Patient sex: M
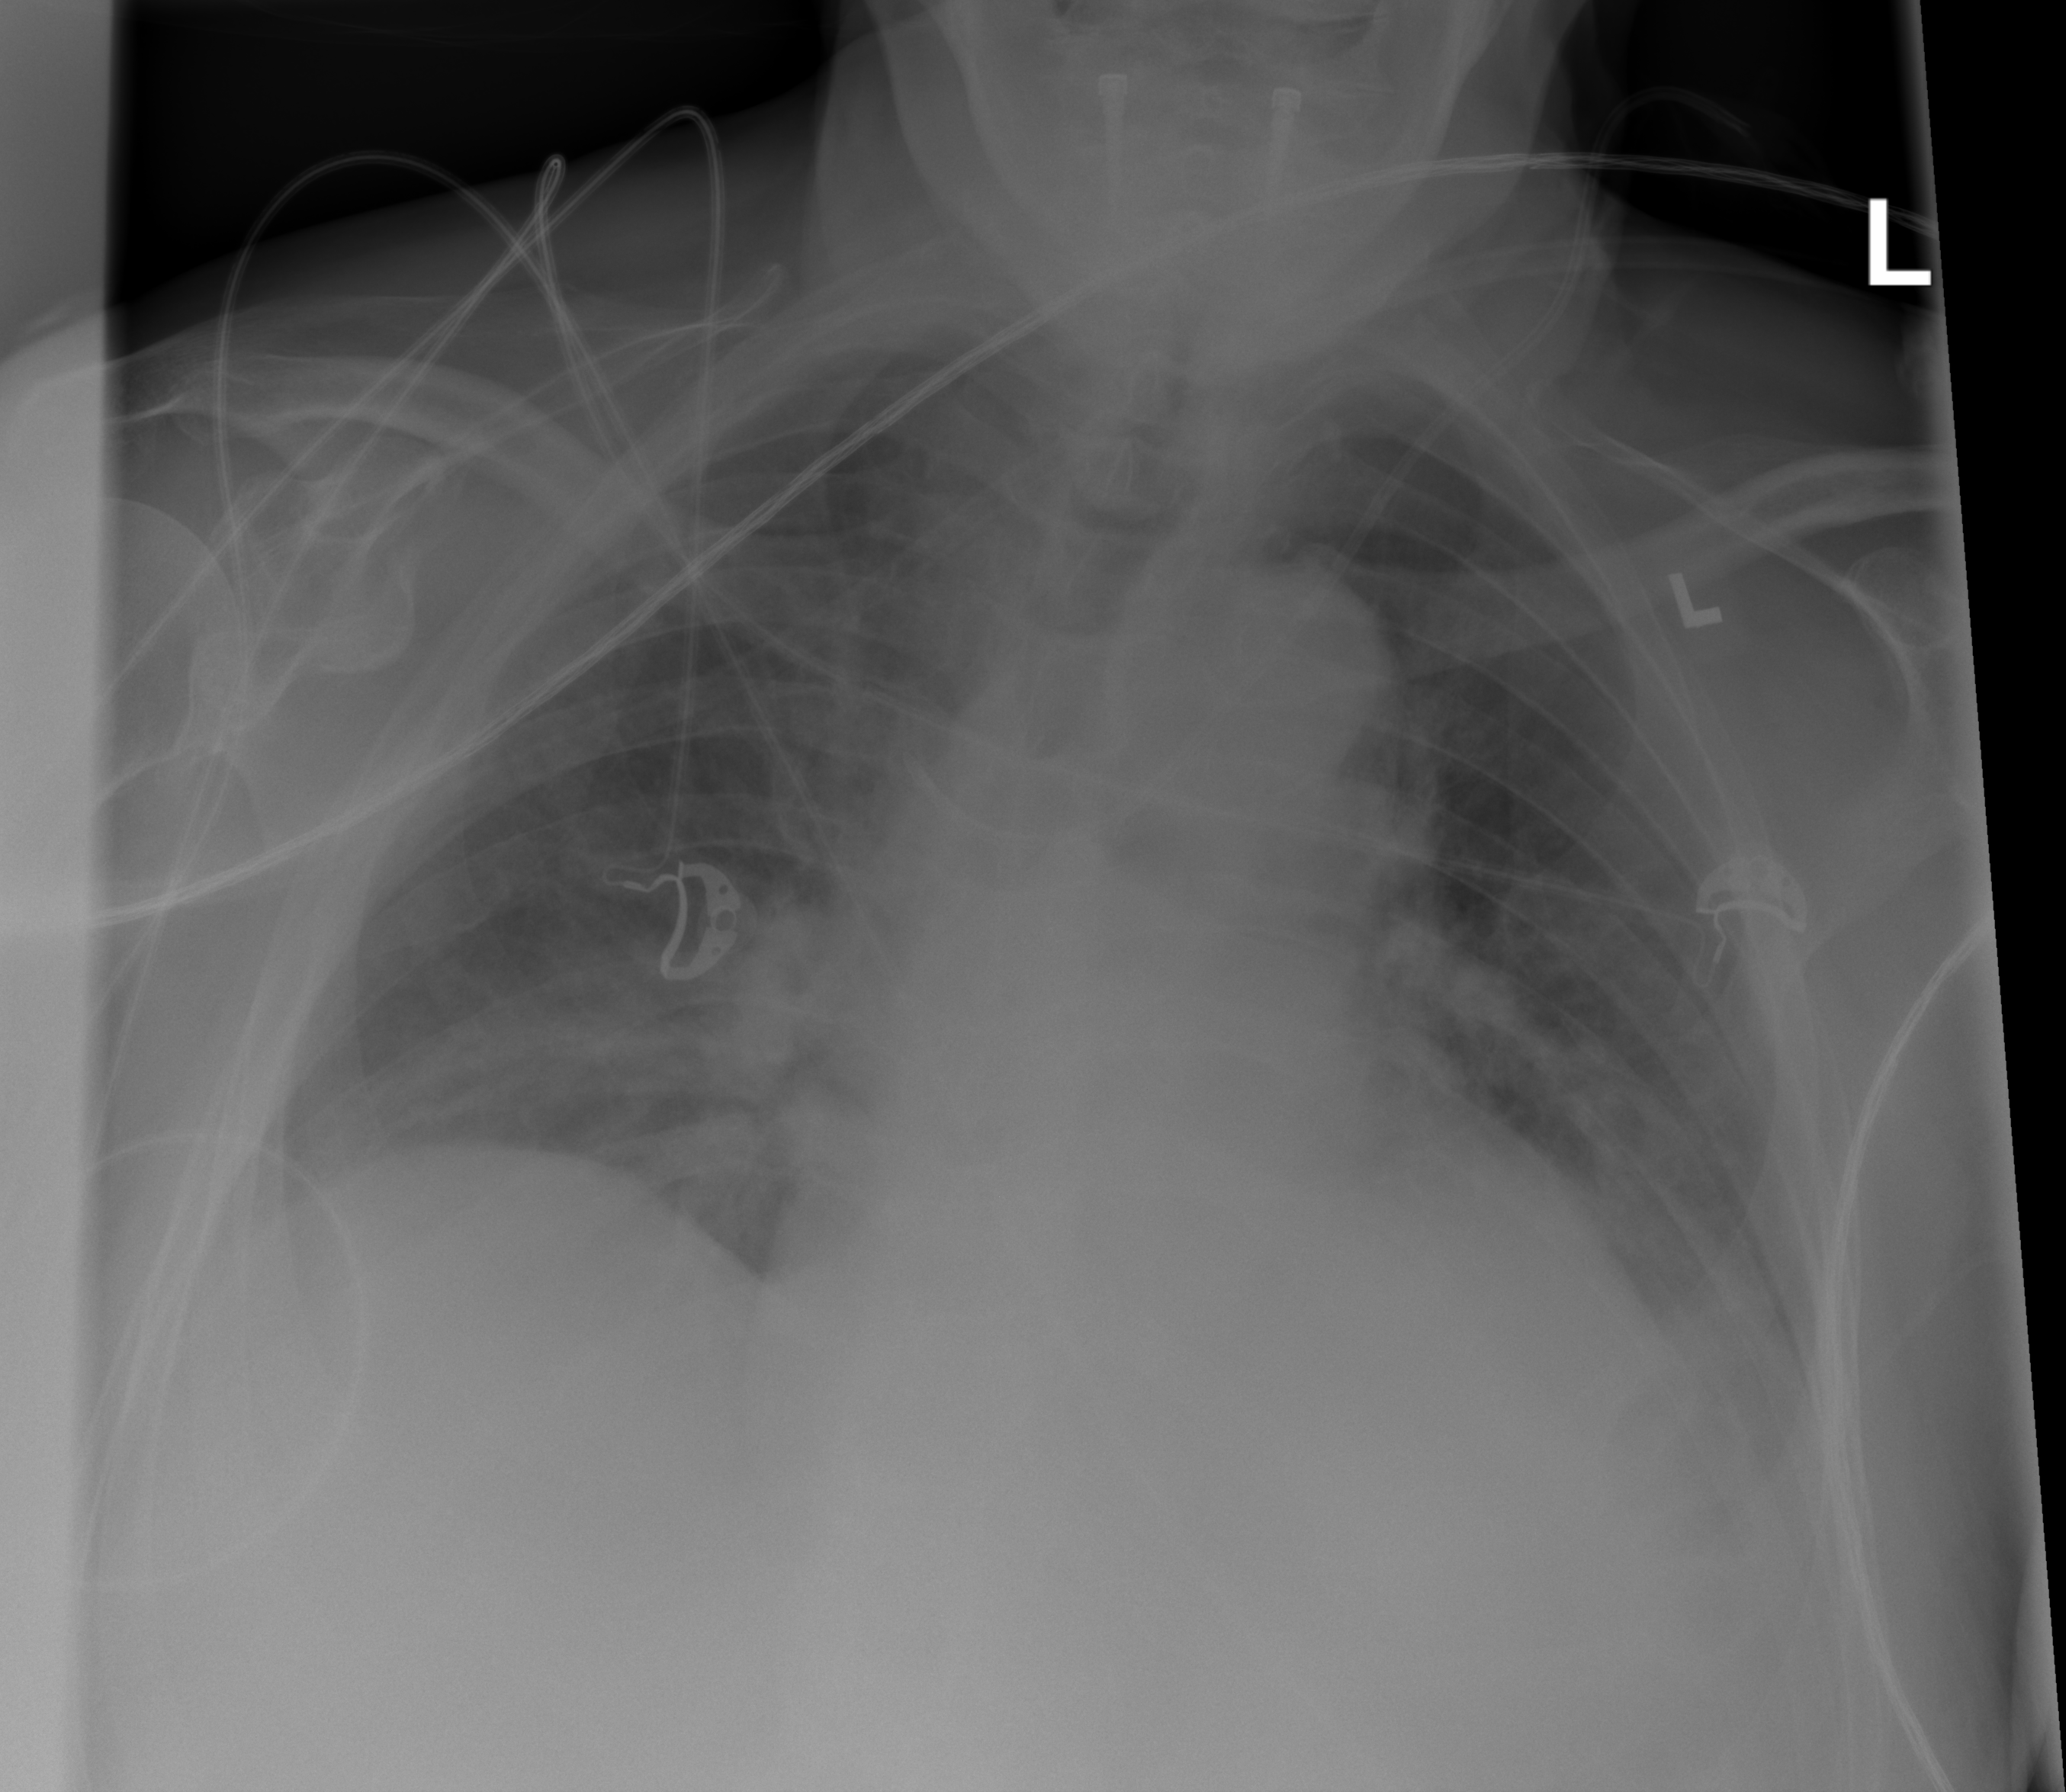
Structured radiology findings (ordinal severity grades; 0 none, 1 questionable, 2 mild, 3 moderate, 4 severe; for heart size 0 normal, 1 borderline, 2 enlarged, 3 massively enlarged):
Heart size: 2
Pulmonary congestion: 1
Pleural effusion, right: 0
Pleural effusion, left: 2
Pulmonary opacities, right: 2
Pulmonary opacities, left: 2
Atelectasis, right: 2
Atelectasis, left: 2